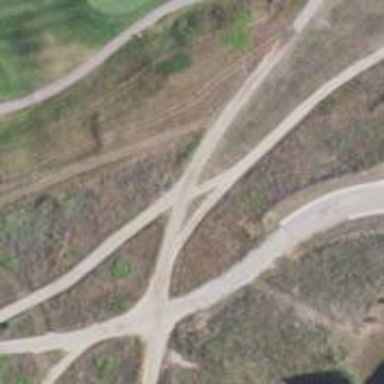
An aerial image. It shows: Path for golf carts.